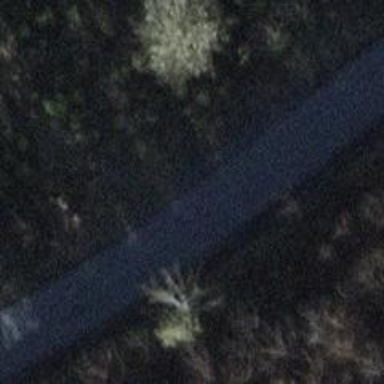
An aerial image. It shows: Unclassified road with paved surface.